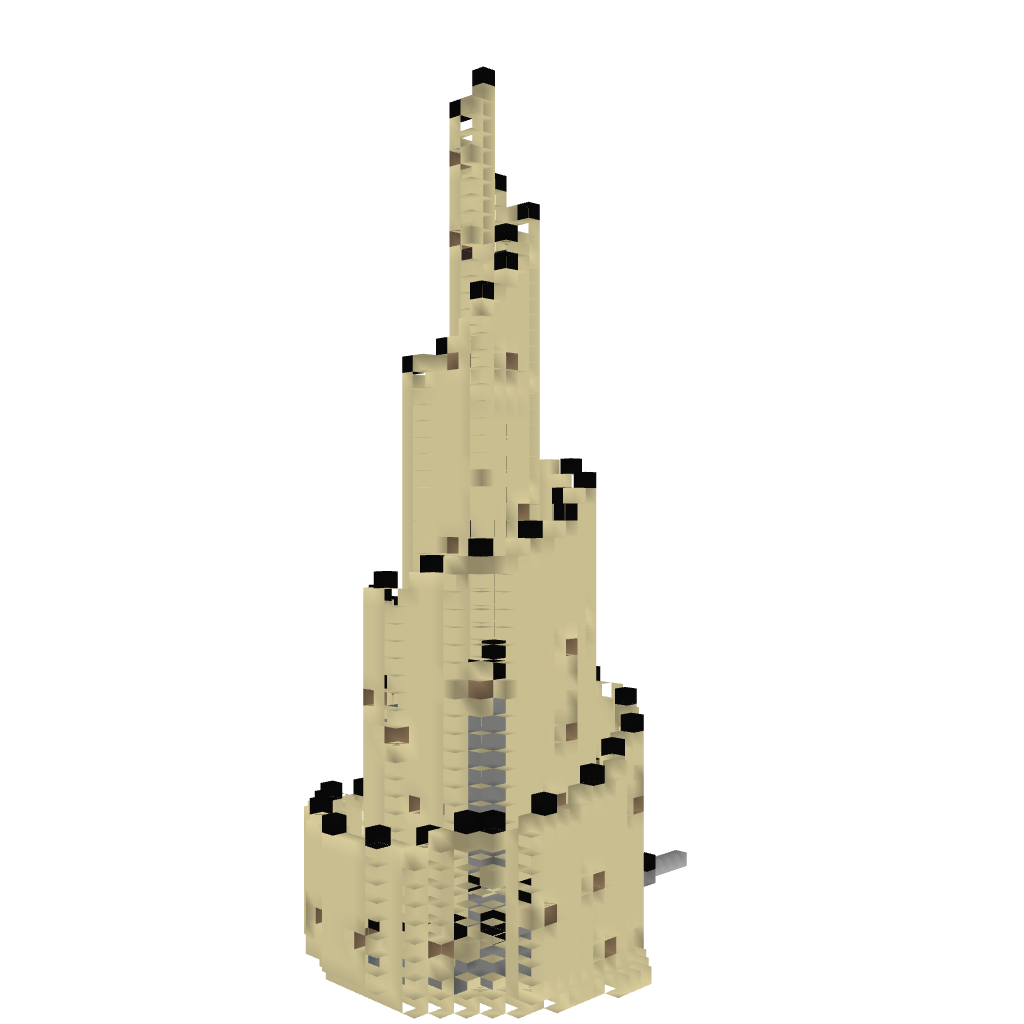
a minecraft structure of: Ashura's Tower